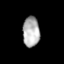
Tissue: prostate
Cell type: T cells
Senescence score: 0.692
Nuclear area (px): 499
Mean DAPI intensity: 177.014